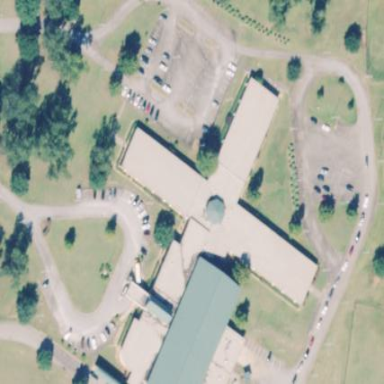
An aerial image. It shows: School.